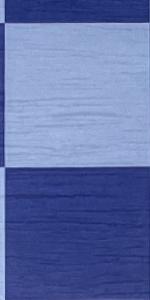
Label: Empty